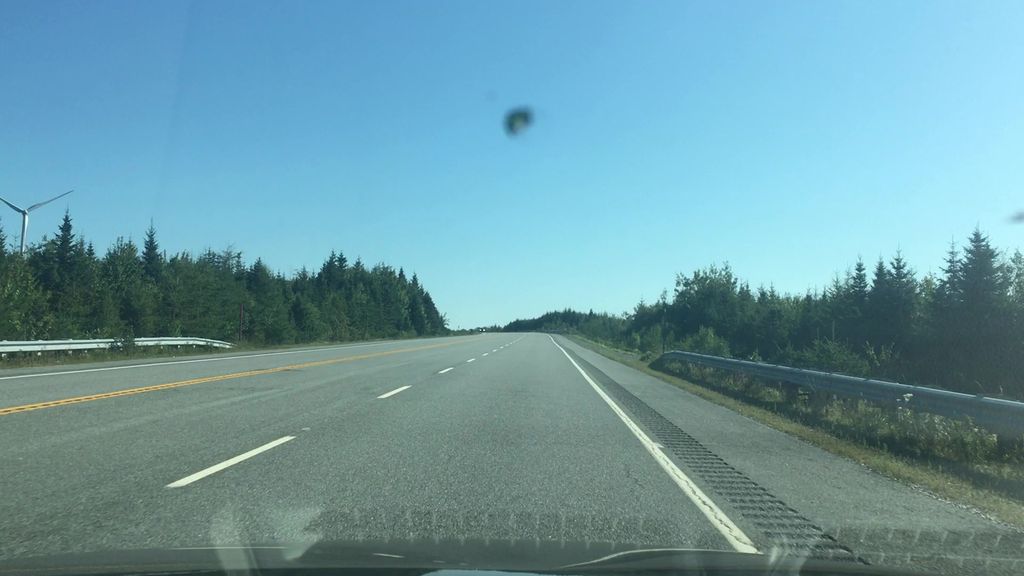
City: halifax